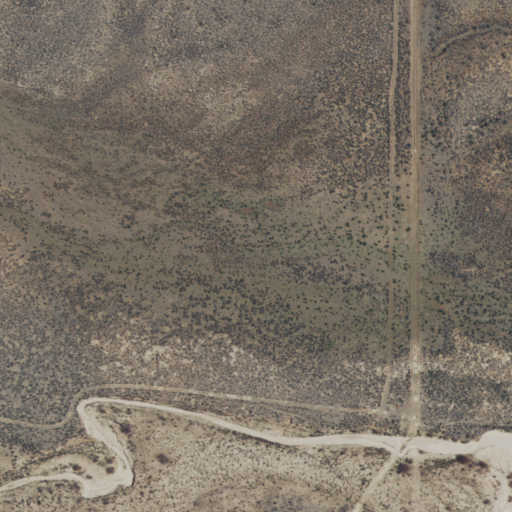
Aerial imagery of valley in New Mexico named Billy Rice Canyon containing shrub and woody wetlands